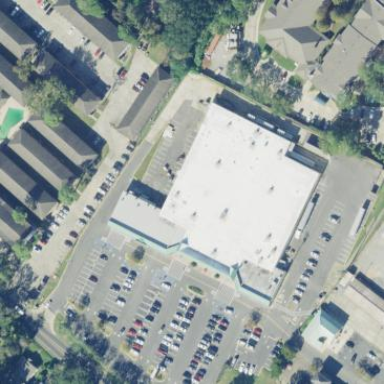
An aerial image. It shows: Retail area.